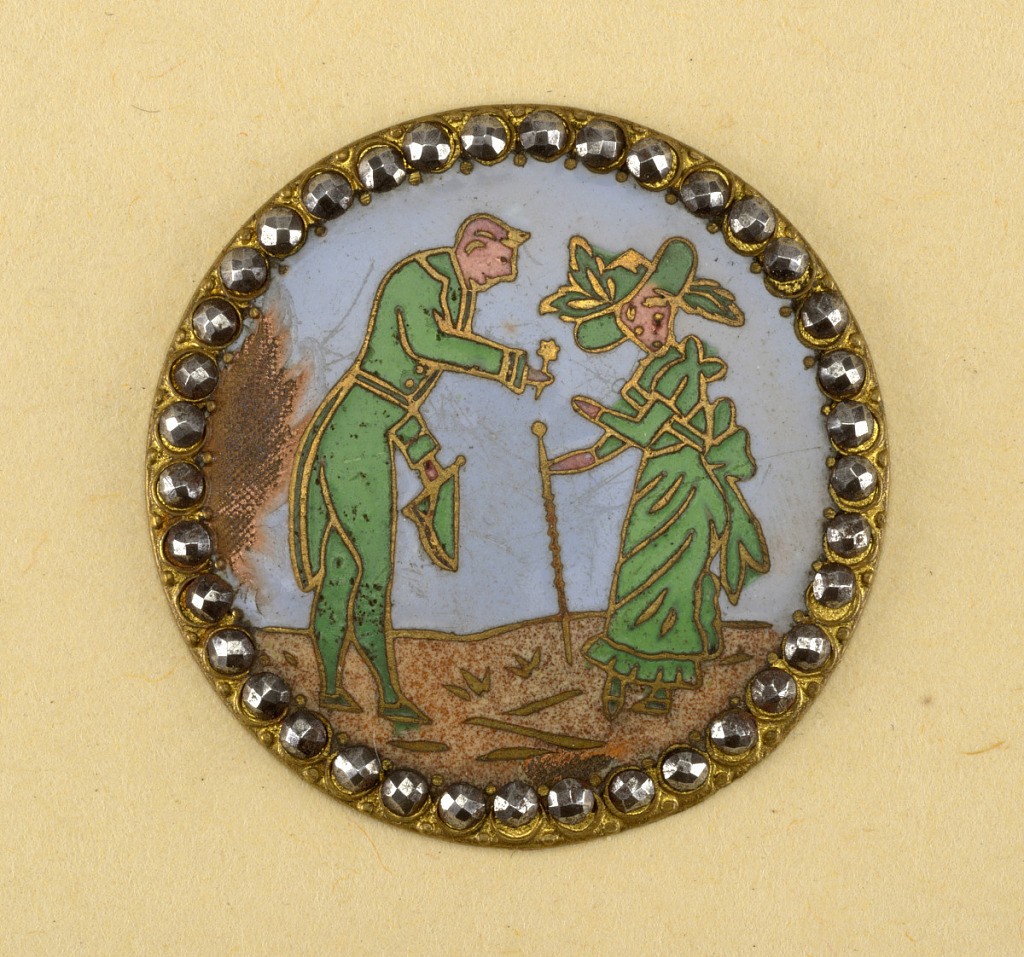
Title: Buttons
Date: late 19th century
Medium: Brass, steel and colored enamel
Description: Enameled  button showing scene of gentleman handling flower to a lady surrounded by a ring of facetted steel knobs.

Component -a is on card 10
Component -b is on Cooper Union Exhibition card 8